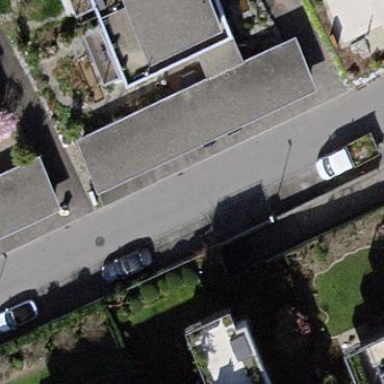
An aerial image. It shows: Group of garages.